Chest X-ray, PA view. Patient: 40 years old, sex M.
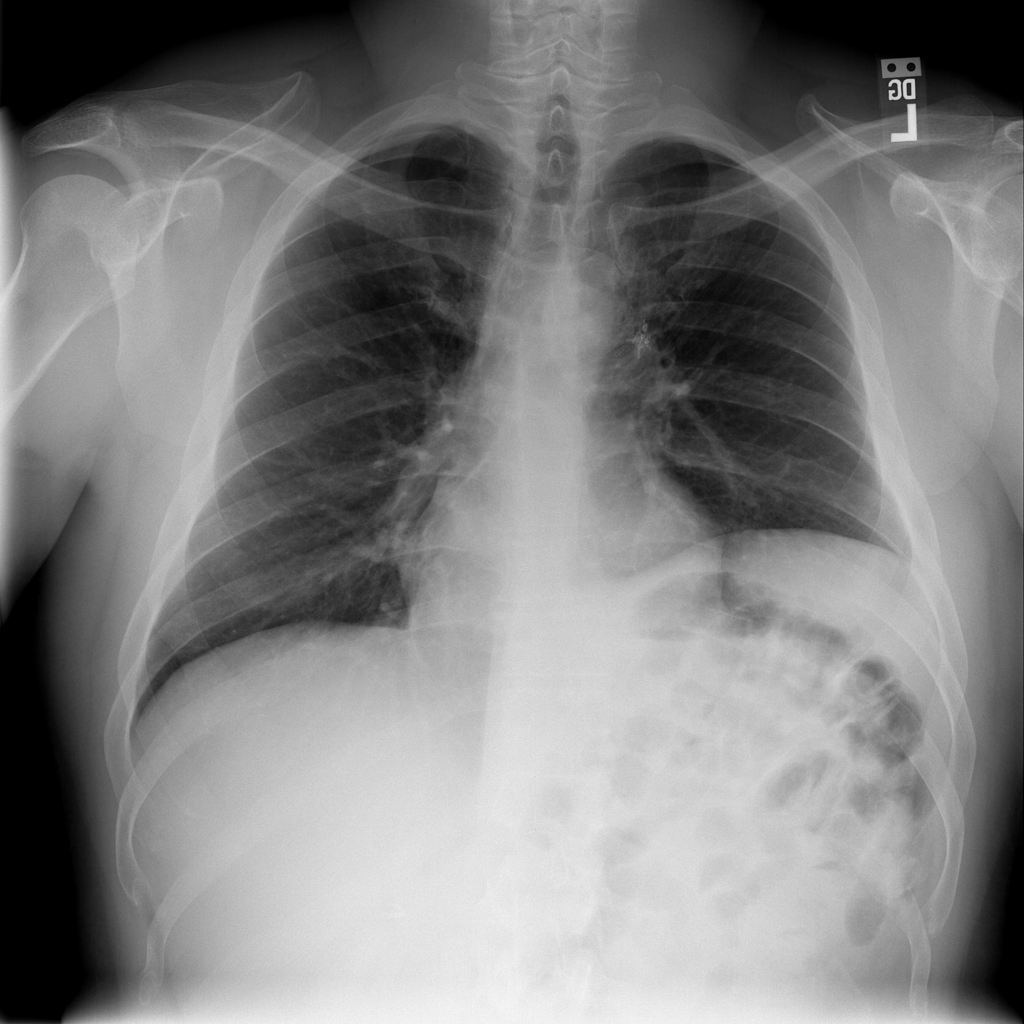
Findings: No Finding